Question: First of all I will post what I have done so far:
'''
from person in Persons
join customer in Customers on person.BusinessEntityID equals customer.PersonID
join salesOrderHeader in SalesOrderHeaders on customer.CustomerID equals salesOrderHeader.CustomerID
where salesOrderHeader.SubTotal > 1000
join address in Addresses on salesOrderHeader.BillToAddressID equals address.AddressID
where address.City == "Melton"
select new {
person.FirstName,
person.LastName,
salesOrderHeader.SubTotal,
address.City
}
'''
This query works perfectly only the problem is that I am getting back a duplicate row on the 'firstname' and 'lastname'. I could solve this by adding the 'Distinct()' extension method already tried that and it works but I am very curios if it can be done without any extension method.
So how can I get the resulted table back without any duplicated rows on the 'firstname' and 'lastname'?
: In this case I recieve back something like this:

I would like to get back only one person of the same type with the total value that he spent.Sorry for not explaining myself better the first time around forgot to mention that I want to get back the total value of the person
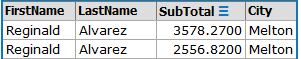
Answer: What you need is a GroupBy and an aggregation.
'''
from person in Persons
join customer in Customers on person.BusinessEntityID equals customer.PersonID
join salesOrderHeader in SalesOrderHeaders on customer.CustomerID equals salesOrderHeader.CustomerID
where salesOrderHeader.SubTotal > 1000
join address in Addresses on salesOrderHeader.BillToAddressID equals address.AddressID
where address.City == "Melton"
group salesOrderHeader by new { person.FirstName, person.LastName } into g //new
select new {
g.Key.FirstName,
g.Key.LastName,
SubTotal = g.Sum(salesOrderHeader => salesOrderHeader.SubTotal),
address.City
}
'''
GroupBy collapsed multiple rows into one, which is what you want here.